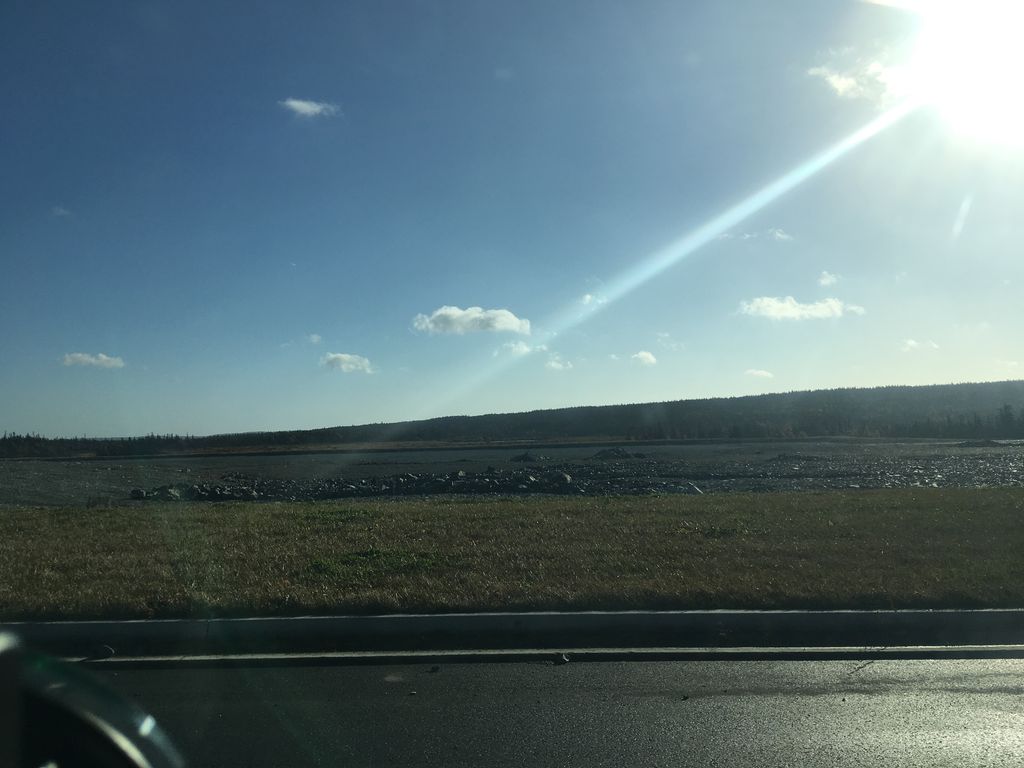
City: st_johns